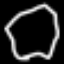
Label: octagon